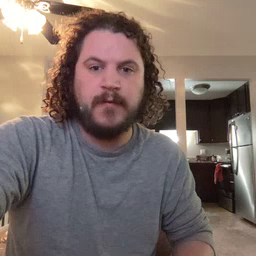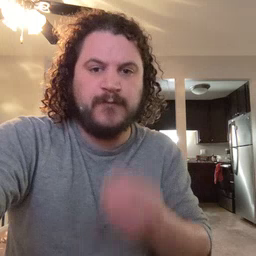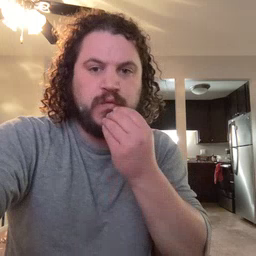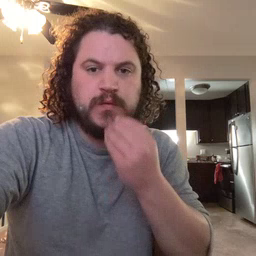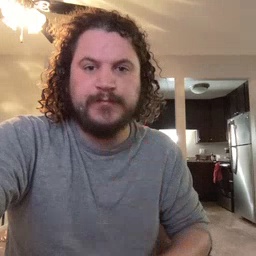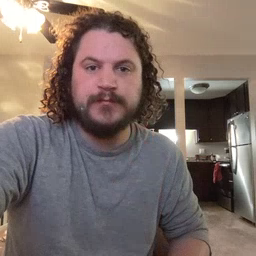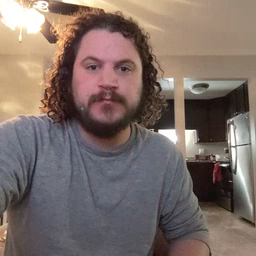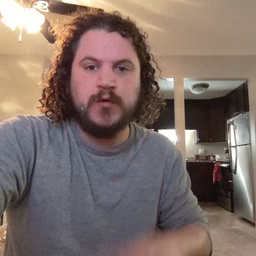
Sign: food